Question: Tried to create a registration form similar to the <URL> but can't get it to work. In Chrome Inspector it says "jquery.validate.js:640 Uncaught TypeError: Cannot read property 'call' of undefined" but I can't understand that code.
Actually the email field kind of works...
Here is the HTML:
'''
<html>
<head>
<meta charset="utf-8">
<title>Register</title>
<meta name="viewport" content="width=device-width, initial-scale=1.0">
<link rel="stylesheet" type="text/css" href="css/bootstrap.min.css">
<link rel="stylesheet" type="text/css" href="css/quickipedia.css">
<script src="http://code.jquery.com/jquery.min.js"></script>
<script src="js/bootstrap.min.js"></script>
<script src="js/jquery.validate.js"></script>
<script src="js/register.js"></script>
</head>
<body class="q-site-background">
<div id="q-banner"></div>
<div id="q-login">
<form class="form-horizontal" id="registrationForm" role="form" action="register.php" method="post">
<div class="row">
<div class="col-span-4 col-md-offset-4">
<h2 class="form-horizontal-heading">Register</h2>
</div>
</div>
<br/>
<div class="form-group">
<label for="username" class="control-label col-sm-4">Username: </label>
<div class="col-sm-8">
<input type="text" class="form-control" id="username" name="username" placeholder="Username" autofocus >
</div>
</div>
<div class="form-group">
<label for="password" class="control-label col-sm-4">Password: </label>
<div class="col-sm-8">
<input type="password" class="form-control" id="password" name="password" placeholder="Password" >
</div>
</div>
<div class="form-group">
<label for="confirm_password" class="control-label col-sm-4">Confirm Password: </label>
<div class="col-sm-8">
<input type="password" class="form-control" id="confirm_password" name="confirmPassword" placeholder="Confirm Password" >
</div>
</div>
<div class="form-group">
<label for="email" class="control-label col-sm-4">Email: </label>
<div class="col-sm-8">
<input type="email" class="form-control" id="email" name="email" placeholder="Email">
</div>
</div>
<div class="form-group">
<label for="confirm_email" class="control-label col-sm-4">Confirm Email: </label>
<div class="col-sm-8">
<input type="email" class="form-control" id="confirm_email" name="confirmEmail" placeholder="Confirm Email" >
</div>
</div>
<button id="#register" class="btn btn-lg btn-primary btn-block q-button col-span-4" type="submit">Create Account</button>
</form>
<br/>
</div>
</body>
</html>
'''
And register.js:
'''
$(document).ready(function() {
$("#registrationForm").validate({
rules:{
username:{
required:true,
minLength:4
},
password:{
minLength:6,
required:true
},
confirm_password:{
minLength:6,
required:true,
equalTo:"#password"
},
email:{
required:true,
email:true
},
confirm_email:{
required:true,
email:true,
equalTo:"#email"
}
},
messages:{
username:{
required:"Please enter a username",
minLength:"Username must be at least 4 characters long"
},
password:{
required:"Please enter a password",
minLength:"Password must be at least 6 characters"
},
confirm_password:{
required:"Please confirm password",
minLength:"Password must be at least 6 characters",
equalTo:"Passwords do not match"
},
email:"Please enter an email",
confirm_email:{
required:"Please confirm email",
equalTo:"Emails do not match"
}
}
});
});
'''
I've checked over the syntax a billion times and can't find any errors. Also, it works if I include the HTML input attributes (e.g. required minLength="6" equalTo="#password") but that just shows the standard messages. I want to use the customized ones I've created but nothing shows up.
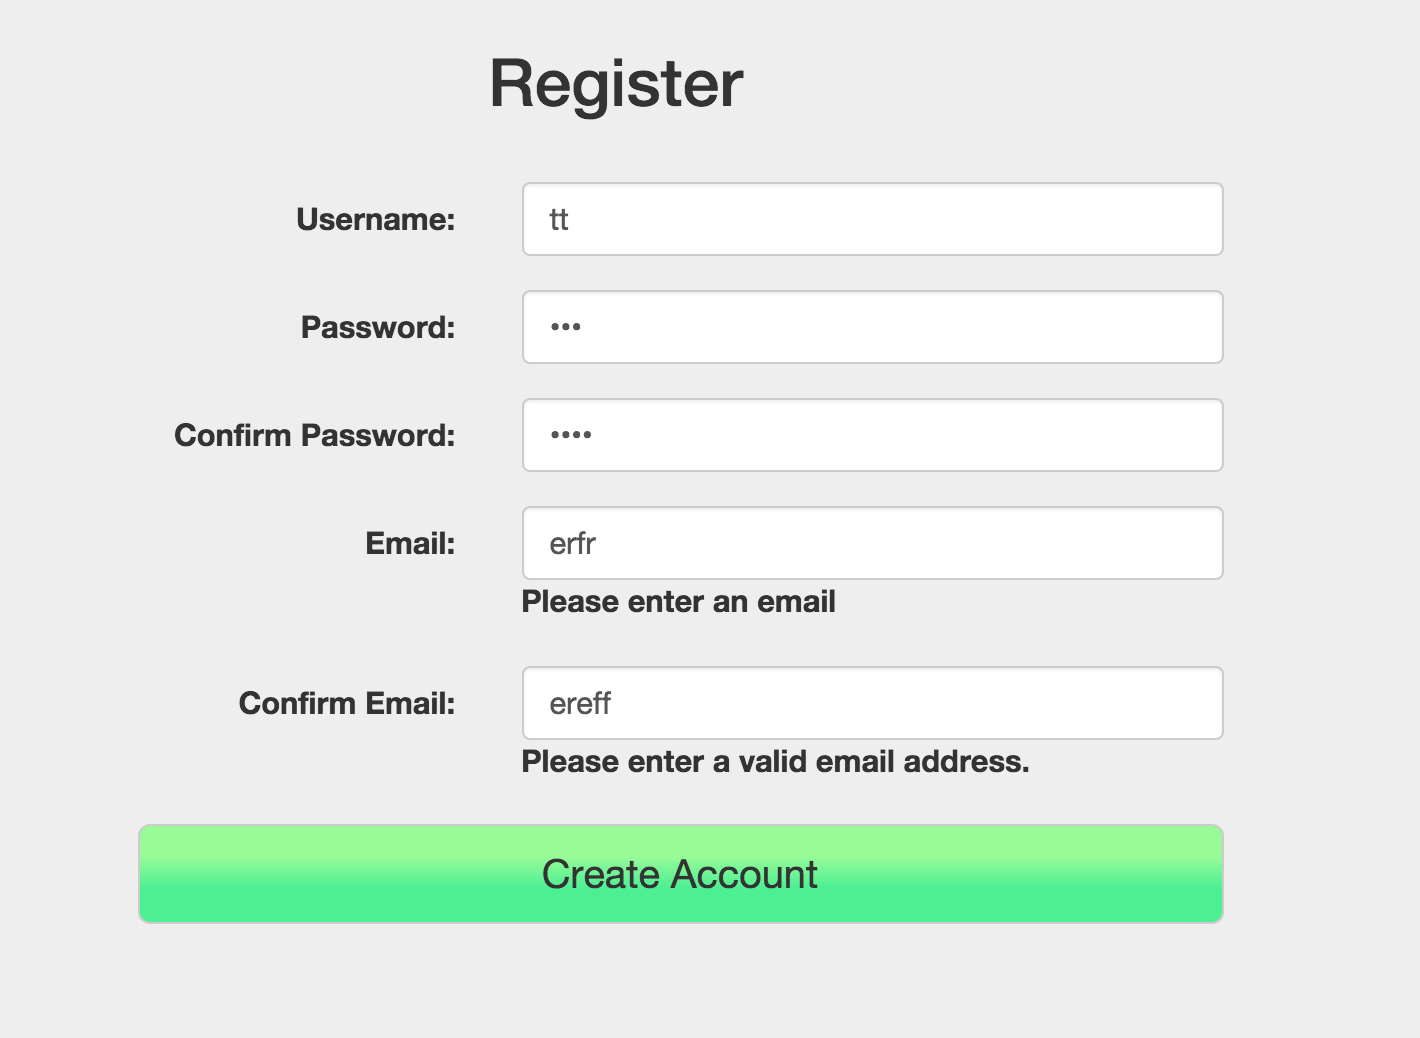
Answer: > I've checked over the syntax a billion times and can't find any errors.
There is no such rule called 'minLength'. That's the source of your "undefined" error.
<URL>.
'''
$("#registrationForm").validate({
rules: {
username: {
required: true,
minlength: 4
},
....
'''
---
You are also going to have a problem here...
'''
confirm_email: { // <- THIS IS SUPPOSED TO BE THE NAME ATTRIBUTE
required:true,
email:true,
equalTo:"#email"
}
'''
Rules within the 'rules' option are defined by the field's 'name' attribute, by their 'id'.